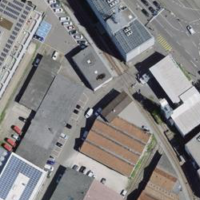
EUNIS habitat code: 54
Species observed at this site:
Daucus carota